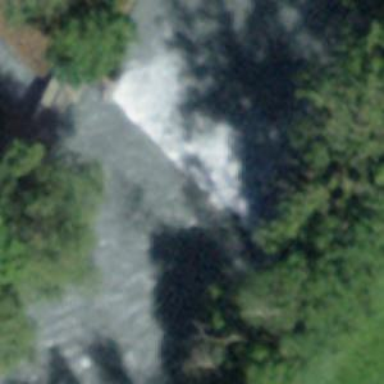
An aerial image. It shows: Weir along the waterway.